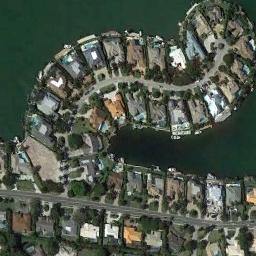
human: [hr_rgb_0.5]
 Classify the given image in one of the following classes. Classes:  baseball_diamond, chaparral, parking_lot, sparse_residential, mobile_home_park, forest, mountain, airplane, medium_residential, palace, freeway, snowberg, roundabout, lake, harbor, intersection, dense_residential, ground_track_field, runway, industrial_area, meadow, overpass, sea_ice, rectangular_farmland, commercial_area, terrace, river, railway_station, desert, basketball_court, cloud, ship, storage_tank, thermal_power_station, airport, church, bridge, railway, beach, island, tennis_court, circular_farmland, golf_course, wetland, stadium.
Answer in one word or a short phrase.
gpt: dense_residential